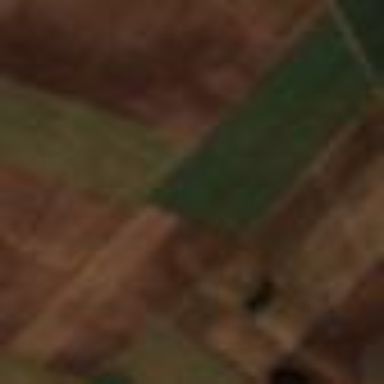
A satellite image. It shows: Farmland where wheat is grown.